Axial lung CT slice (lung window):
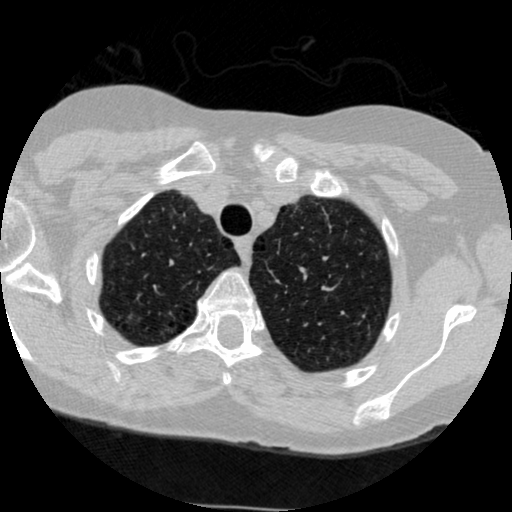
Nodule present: no